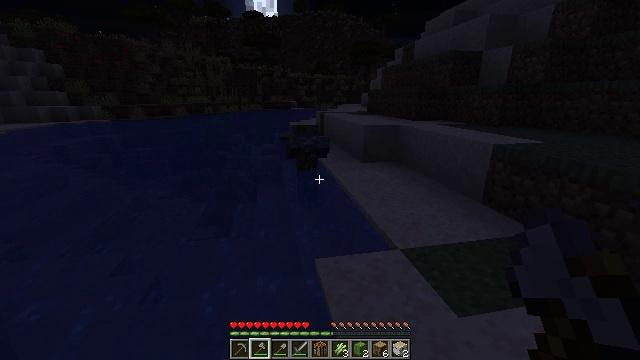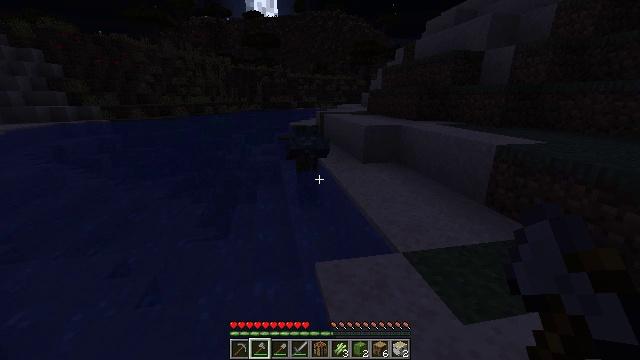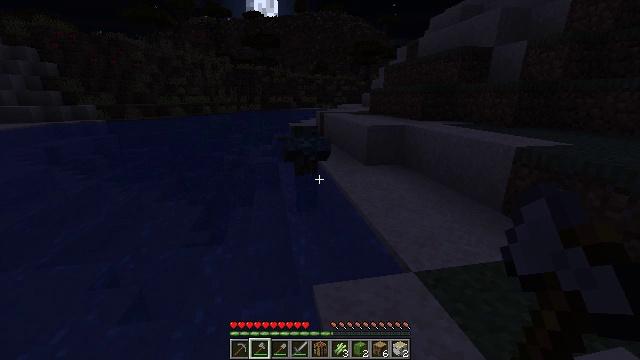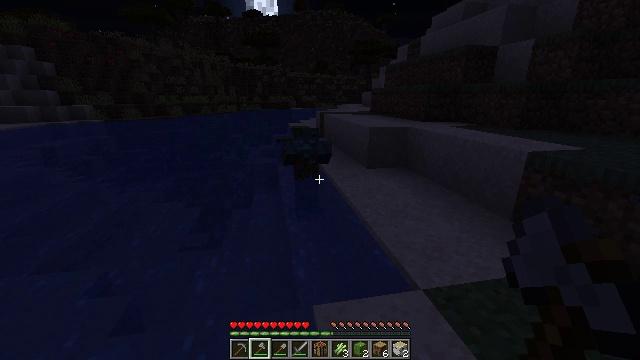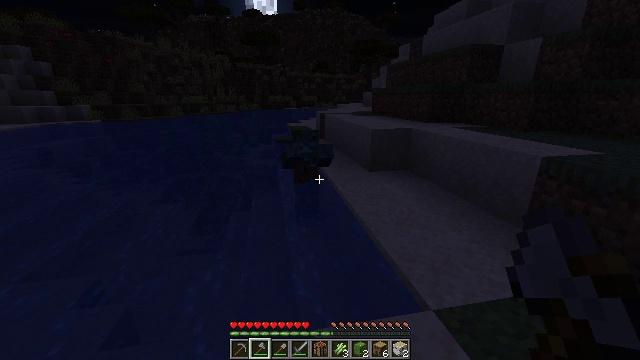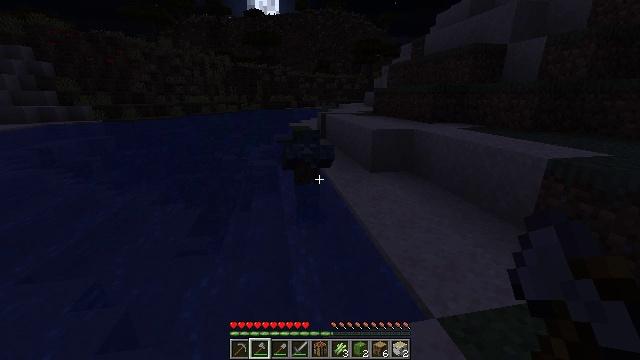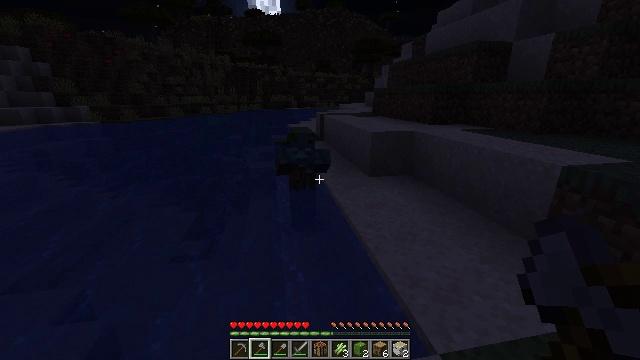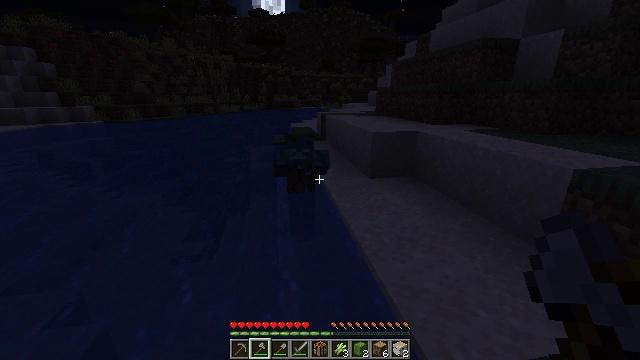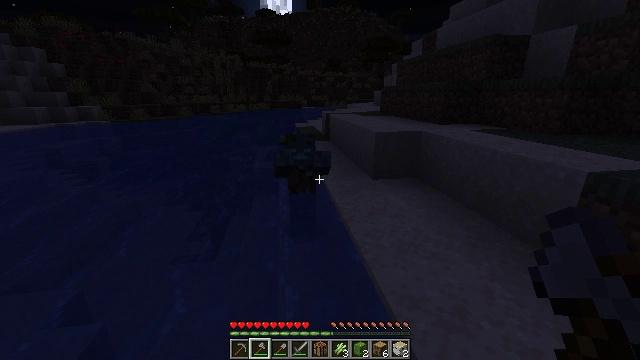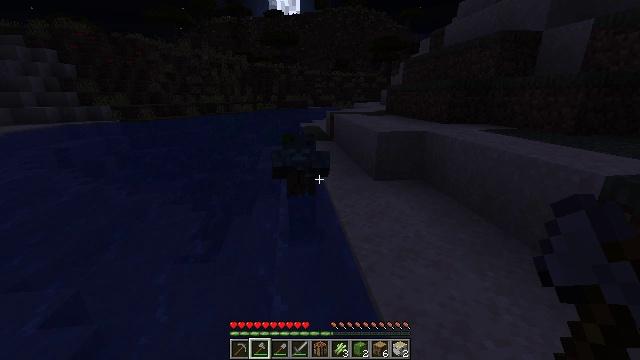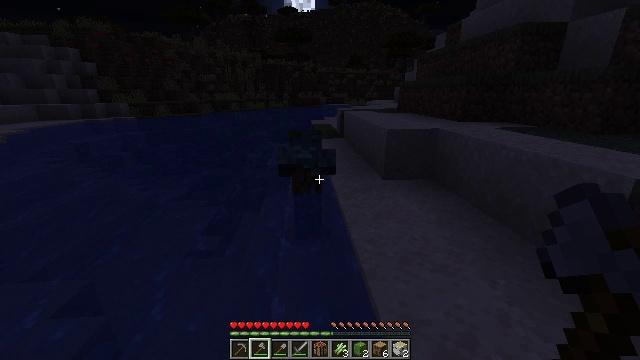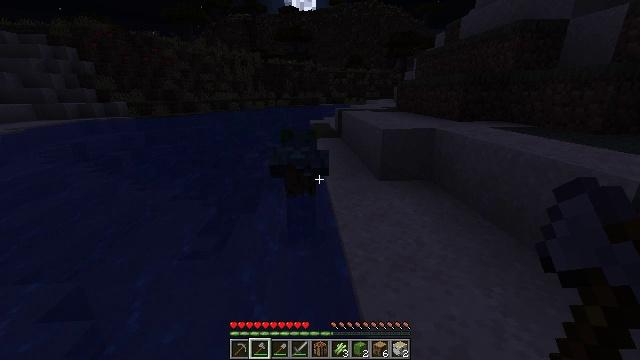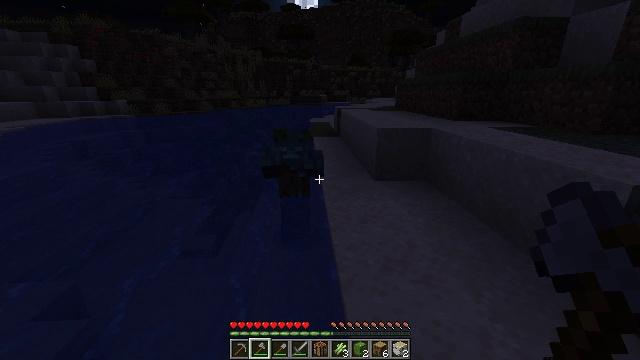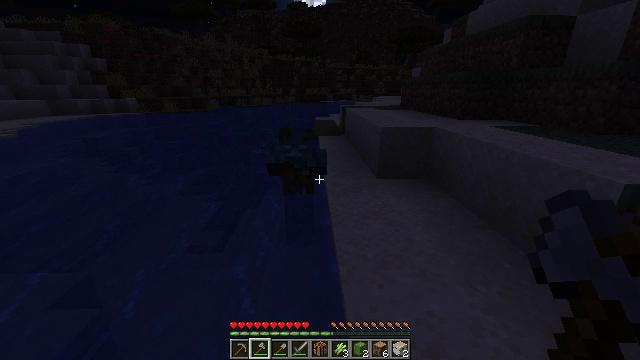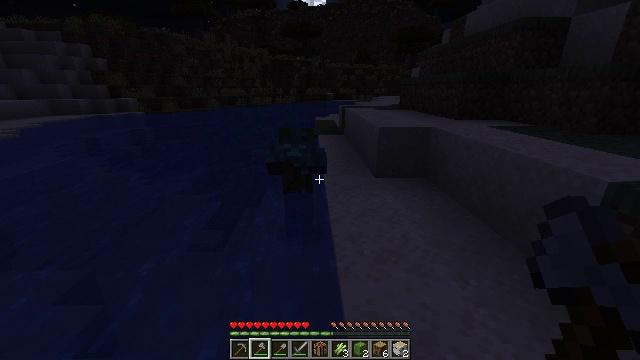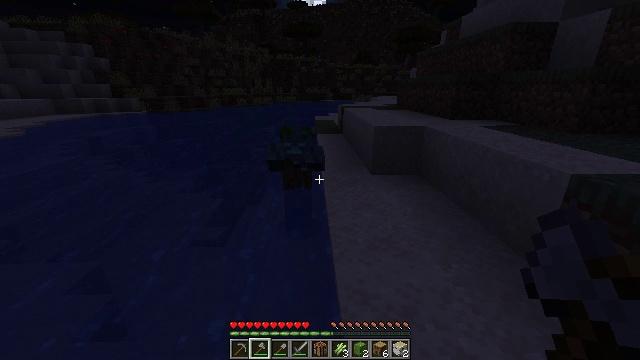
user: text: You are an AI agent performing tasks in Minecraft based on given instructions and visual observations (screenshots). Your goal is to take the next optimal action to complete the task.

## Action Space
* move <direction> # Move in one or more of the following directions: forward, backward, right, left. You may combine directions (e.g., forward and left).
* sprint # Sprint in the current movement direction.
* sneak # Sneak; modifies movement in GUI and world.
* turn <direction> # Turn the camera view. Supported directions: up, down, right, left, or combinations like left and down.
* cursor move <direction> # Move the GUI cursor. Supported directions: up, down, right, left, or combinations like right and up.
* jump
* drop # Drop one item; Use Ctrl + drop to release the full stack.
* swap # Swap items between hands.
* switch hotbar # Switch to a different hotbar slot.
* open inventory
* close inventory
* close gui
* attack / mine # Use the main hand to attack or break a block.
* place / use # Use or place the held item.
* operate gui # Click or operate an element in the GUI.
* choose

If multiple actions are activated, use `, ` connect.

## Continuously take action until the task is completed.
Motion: motion action
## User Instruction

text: Dig up some sand.
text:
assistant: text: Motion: move forward
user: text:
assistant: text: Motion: move forward
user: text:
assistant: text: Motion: move forward
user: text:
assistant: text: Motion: move forward
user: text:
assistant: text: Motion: move forward and move right
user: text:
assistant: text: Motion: move forward and move right
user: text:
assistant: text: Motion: move forward and move right
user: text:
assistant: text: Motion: move forward and move right, turn left
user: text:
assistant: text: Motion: move forward and move right, turn left
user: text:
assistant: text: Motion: move forward and move right, turn left
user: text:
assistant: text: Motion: no_op
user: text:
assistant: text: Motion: move back
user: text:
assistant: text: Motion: move back, turn left
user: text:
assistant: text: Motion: move back
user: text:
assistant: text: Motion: move back
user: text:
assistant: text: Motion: move back
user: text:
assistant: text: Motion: move back, turn left
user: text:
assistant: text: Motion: move back, turn left
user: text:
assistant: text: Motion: move back, turn left
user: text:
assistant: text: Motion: move back, turn left
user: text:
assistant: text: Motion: move back, turn left and down
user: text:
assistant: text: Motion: move back and move left, turn left and down
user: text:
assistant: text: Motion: move back and move left, turn left and down
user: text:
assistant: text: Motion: move left, turn left
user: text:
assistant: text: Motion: move left, turn left
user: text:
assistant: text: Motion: move left
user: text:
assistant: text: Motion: move forward and move left
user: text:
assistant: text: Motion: move forward and move left
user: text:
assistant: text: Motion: move forward and move left
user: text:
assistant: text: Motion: move forward